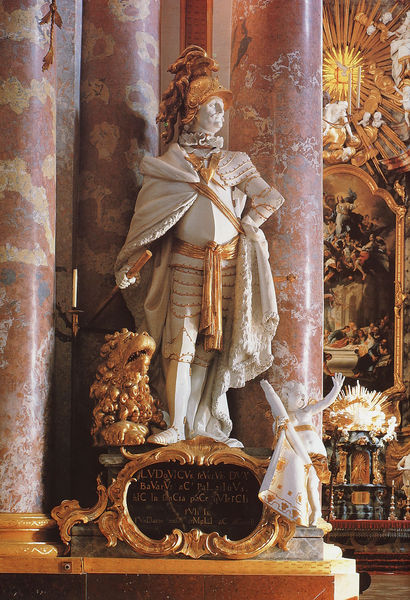
Titel: Herzog Ludwig der Strenge (Stifter)
Künstler: Roman Anton Boos
Standort: Fürstenfeldbruck, Kloster Fürstenfeld (EU - D - Bayern)
Schlagwörter: held, mann, umhang, weiß, marmor, säule, säulen, gürtel, hund, barock, kirche, sonne, gold, mantel, stock, engel, putte, skulptur, statue, schrift, fahne, krieg, inschrift, dekor, kerze, stuck, schild, vergoldet, denkmal, waffe, peitsche, helm, rüstung, altar, wappen, löwe, hermes, vergoldung, zepter, schrif, tschrift, prachtfoll